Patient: sex F, age 75
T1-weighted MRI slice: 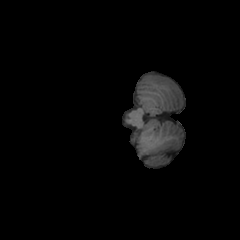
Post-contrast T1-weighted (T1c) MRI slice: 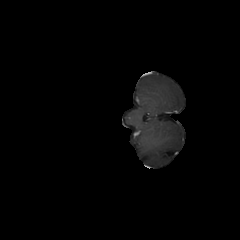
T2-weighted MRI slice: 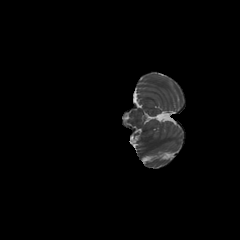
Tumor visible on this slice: no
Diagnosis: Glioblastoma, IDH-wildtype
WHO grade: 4